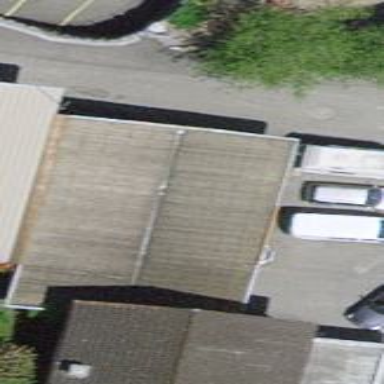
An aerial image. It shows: View of roof of building.